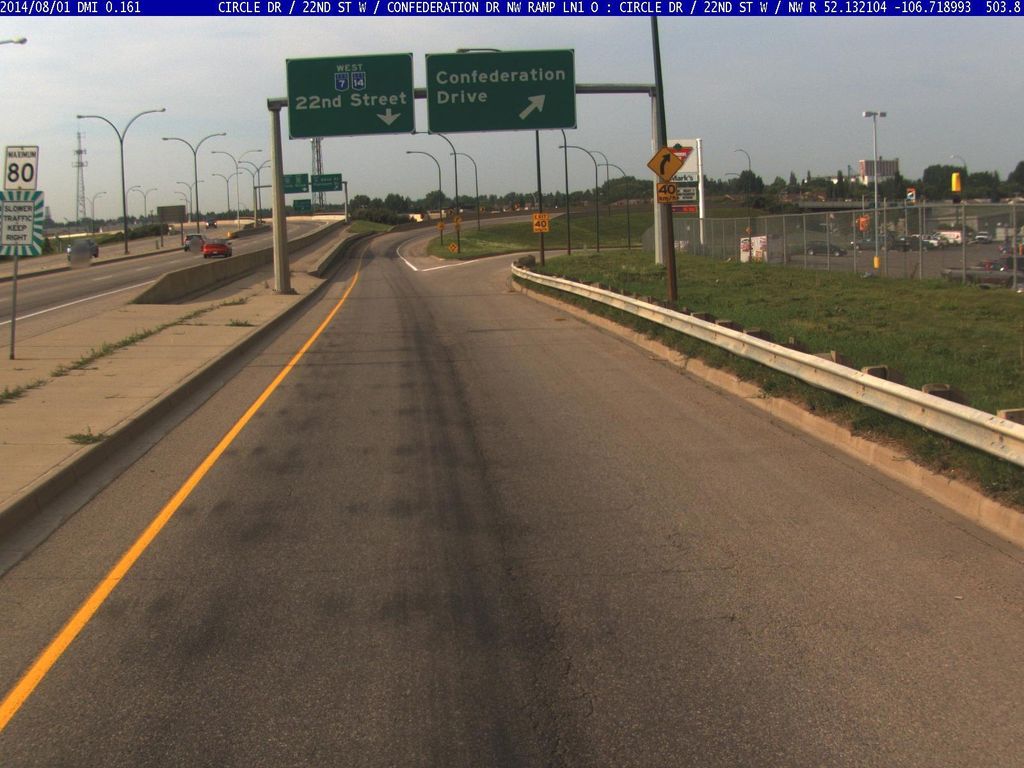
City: saskatoon